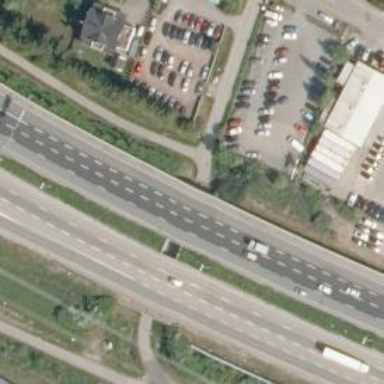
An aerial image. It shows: Asphalt cycleway.